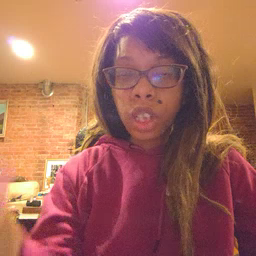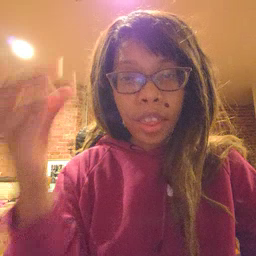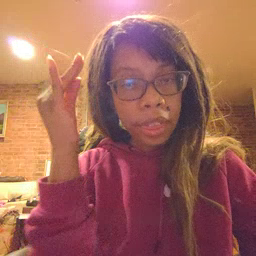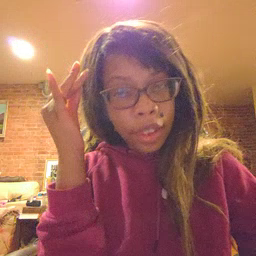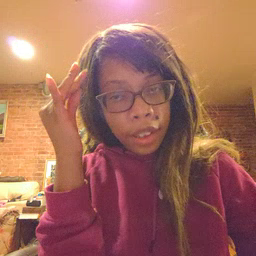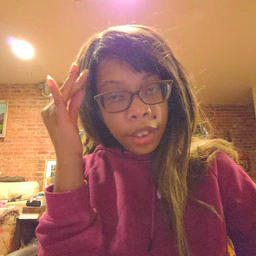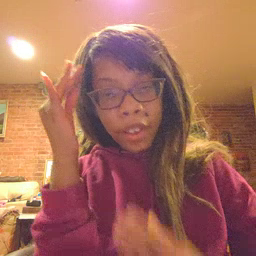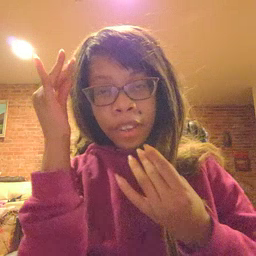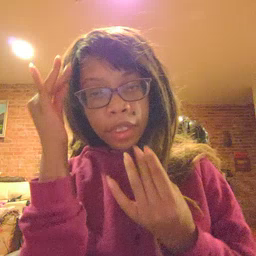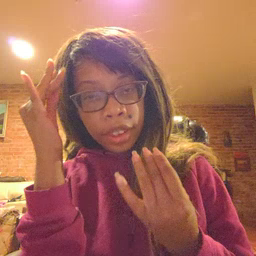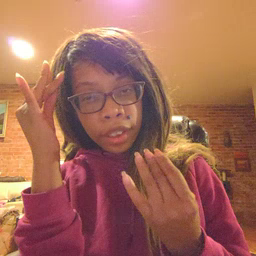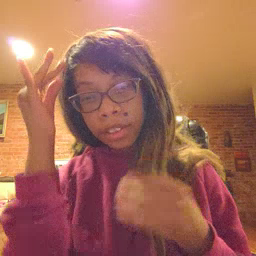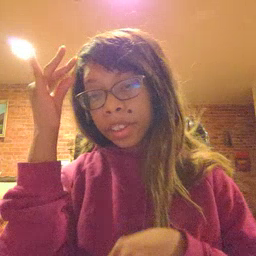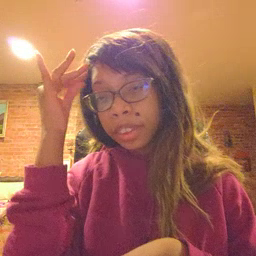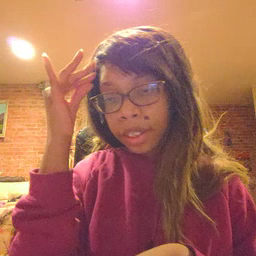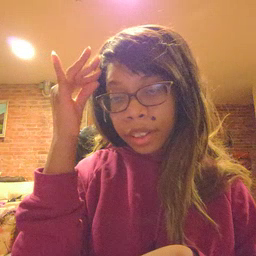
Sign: think